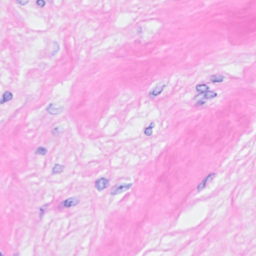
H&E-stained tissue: Breast